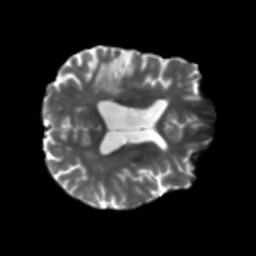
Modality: T2w
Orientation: axial
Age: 75
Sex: male
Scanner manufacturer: siemens
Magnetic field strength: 3 T
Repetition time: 5.25 s
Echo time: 0.08 s